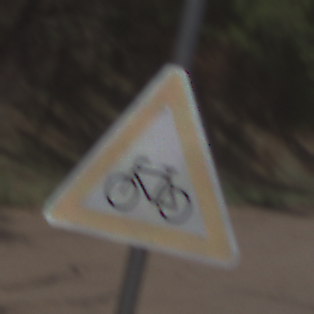
Verkehrszeichen: RadverkehrRechts
Umgebung: Outdoor, RoadRail
Tageszeit: Midday
Wetter: Clear
Licht: Natural
Jahreszeit: NotSpecified
Kontrast: HighContrast